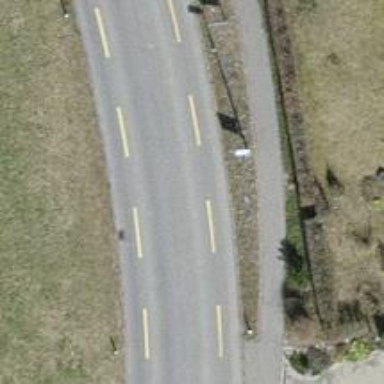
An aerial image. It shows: Tertiary road with asphalt surface and cycle lane.